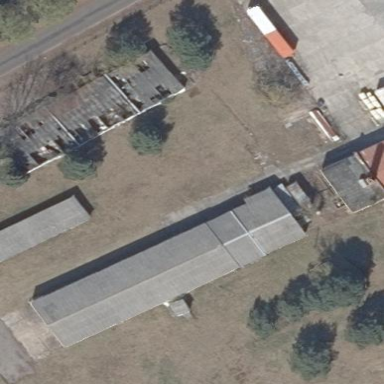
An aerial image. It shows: Warehouse.